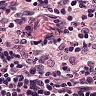
Metastatic tissue present: no